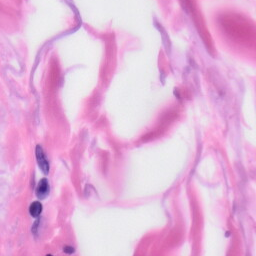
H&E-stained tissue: Skin